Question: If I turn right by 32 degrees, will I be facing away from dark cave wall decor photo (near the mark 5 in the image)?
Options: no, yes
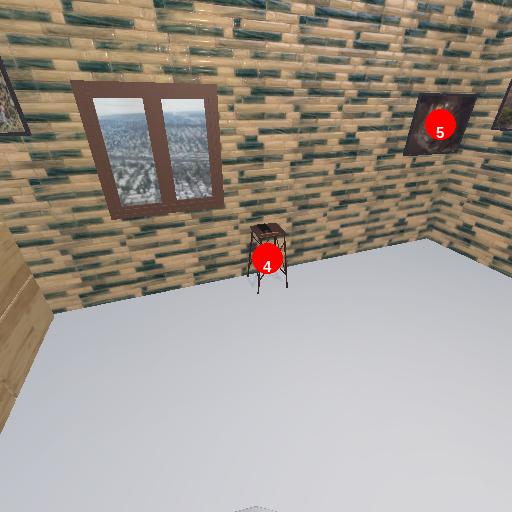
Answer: no